Interaction volume radius: 10 \u00c5
Interaction volume height: 10 \u00c5
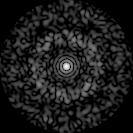
Disorder parameter: 0.8628